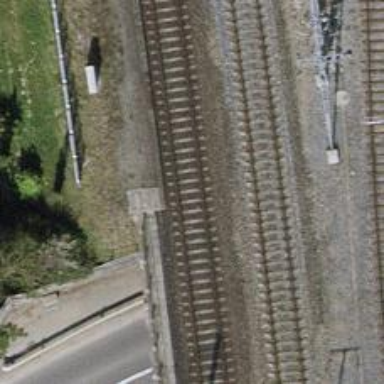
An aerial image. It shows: Railway bridge with electrified tracks and single contact line.